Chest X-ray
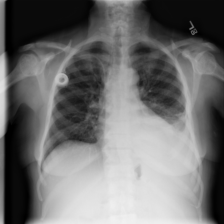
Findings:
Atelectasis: negative
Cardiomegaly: negative
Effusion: positive
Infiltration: negative
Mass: negative
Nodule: negative
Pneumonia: negative
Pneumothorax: negative
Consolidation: negative
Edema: negative
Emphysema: negative
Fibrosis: negative
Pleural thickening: negative
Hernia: negative